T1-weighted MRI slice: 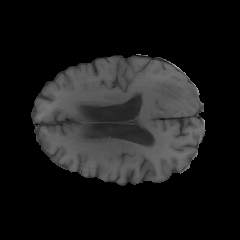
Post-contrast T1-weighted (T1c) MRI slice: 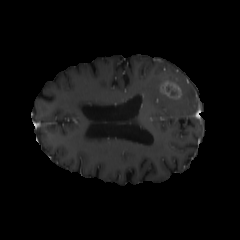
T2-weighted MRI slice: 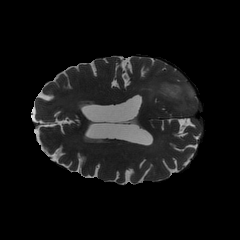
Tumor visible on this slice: yes